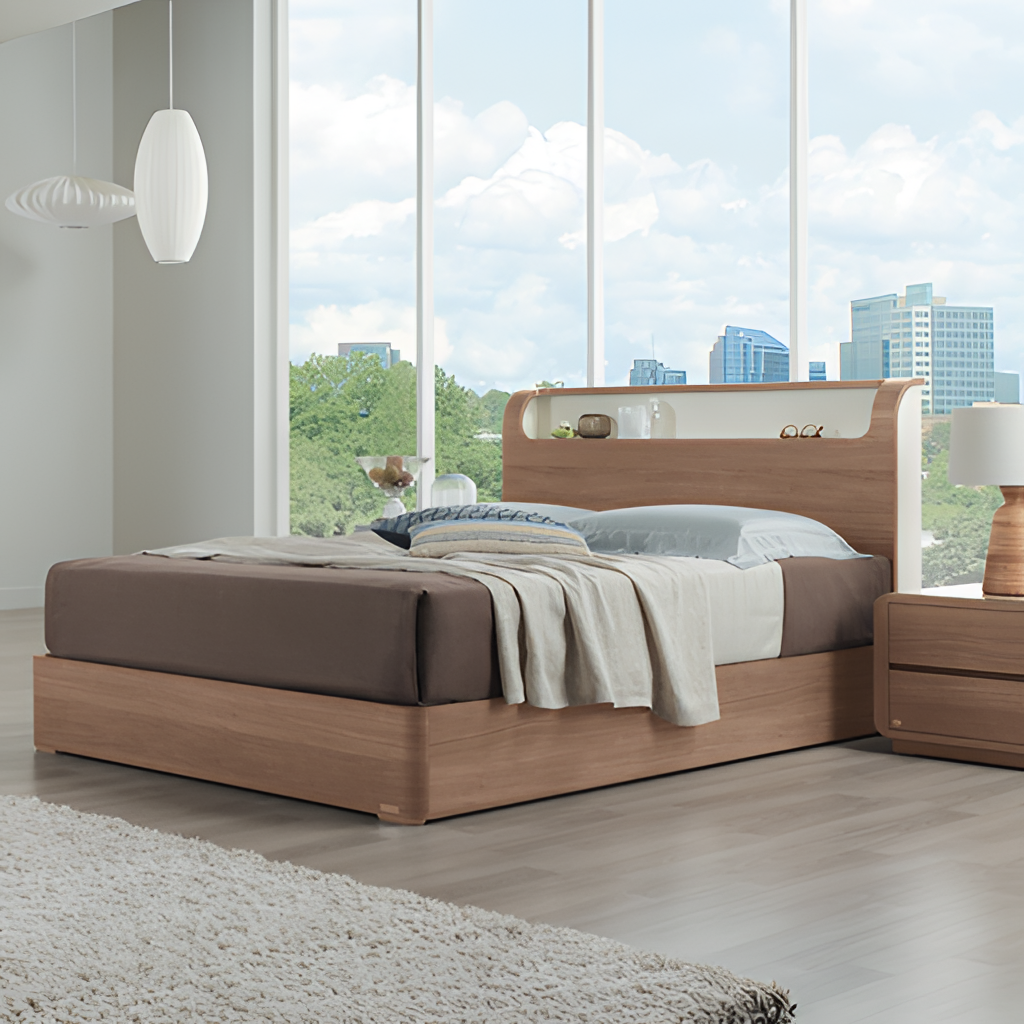
light brown wood bed with built-in shelf, bedroom, wood flooring, with plank pattern, minimalist, wallpaper